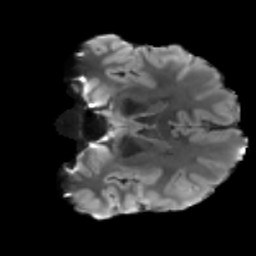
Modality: T2w
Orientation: coronal
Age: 24
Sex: male
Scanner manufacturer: siemens
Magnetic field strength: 3 T
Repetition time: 3.5 s
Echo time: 0.086 s